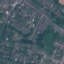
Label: Residential